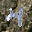
Label: 4